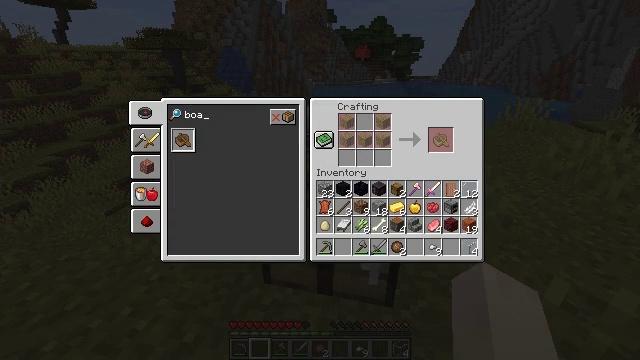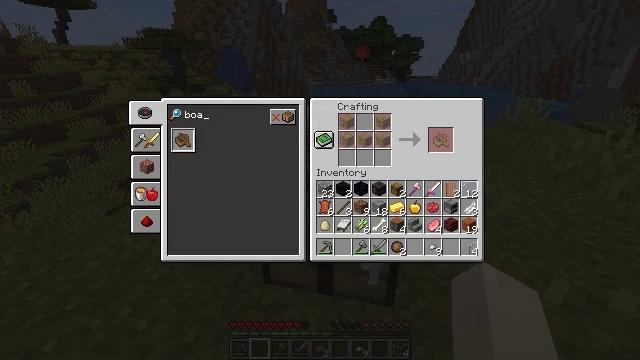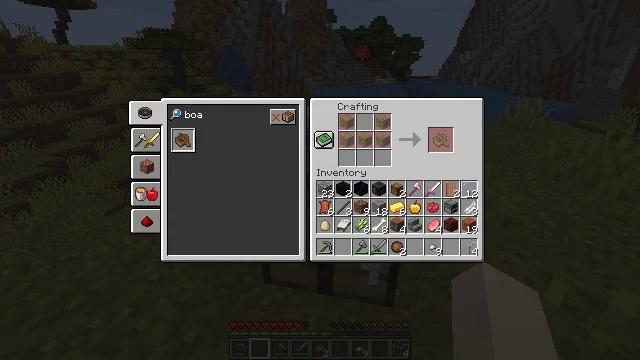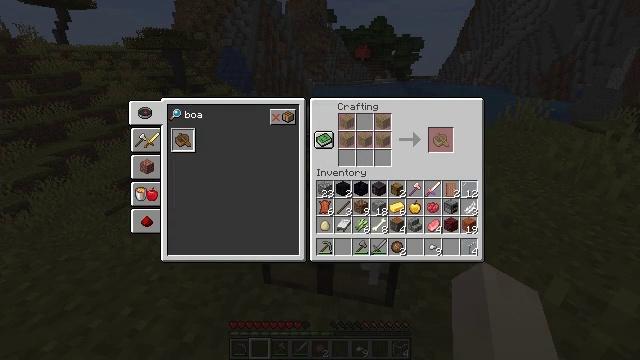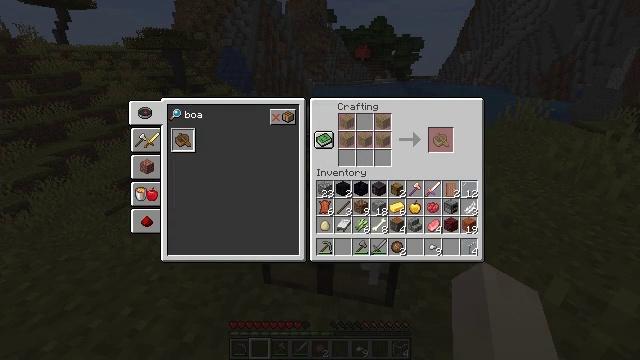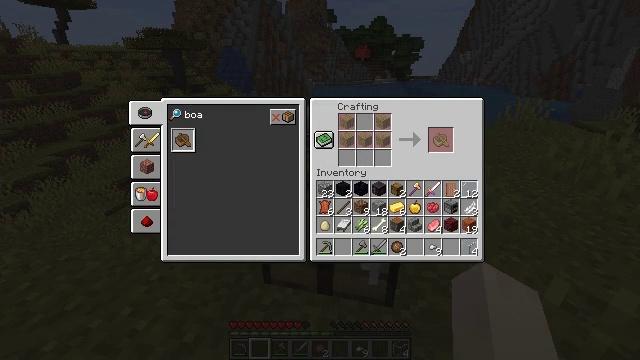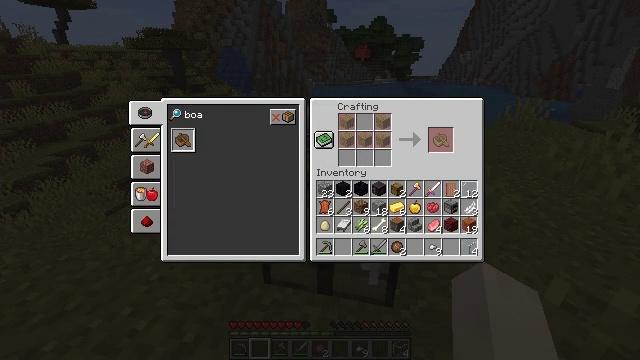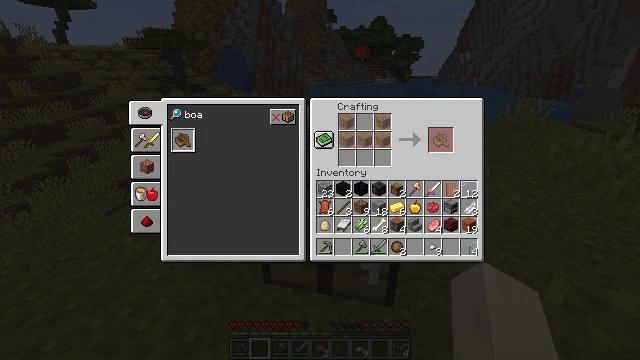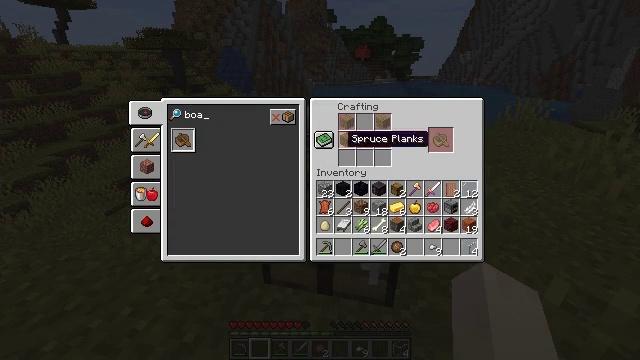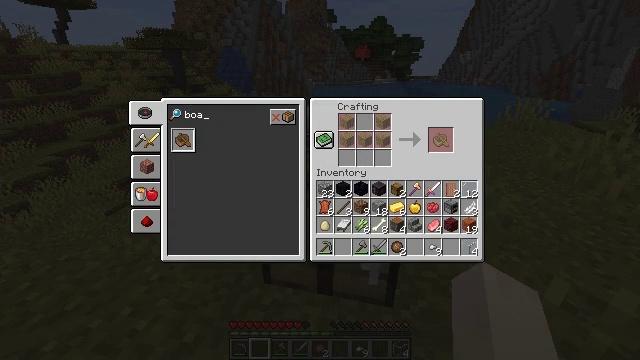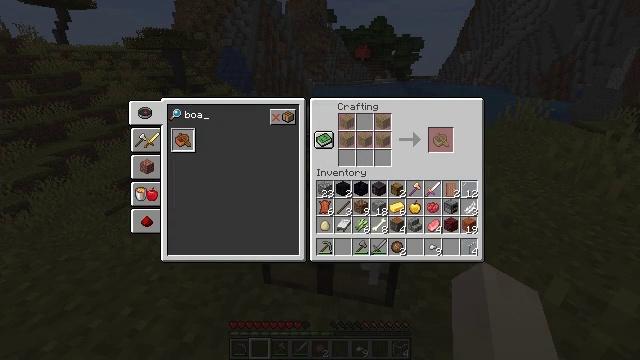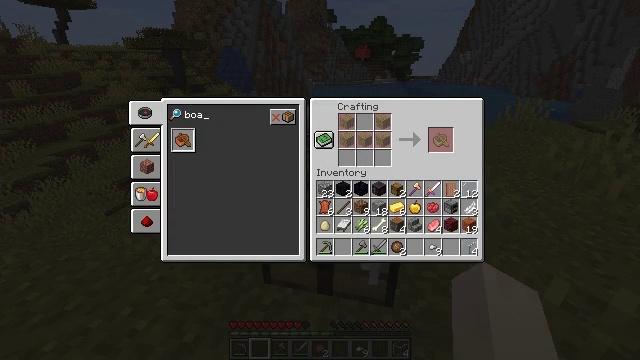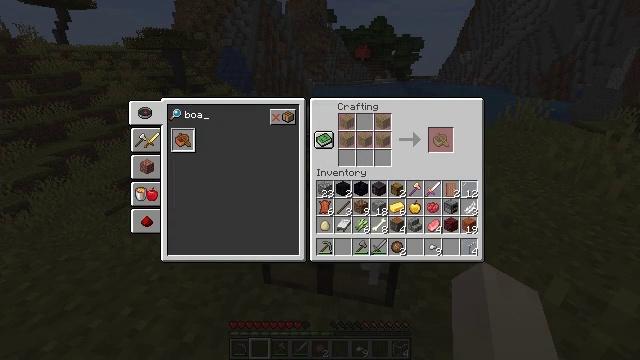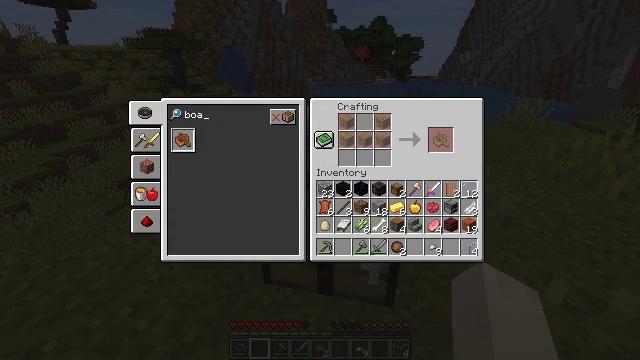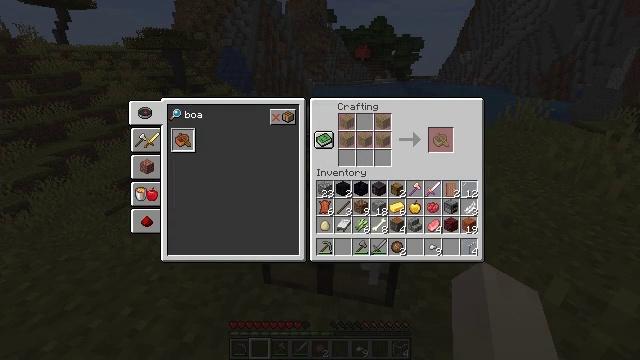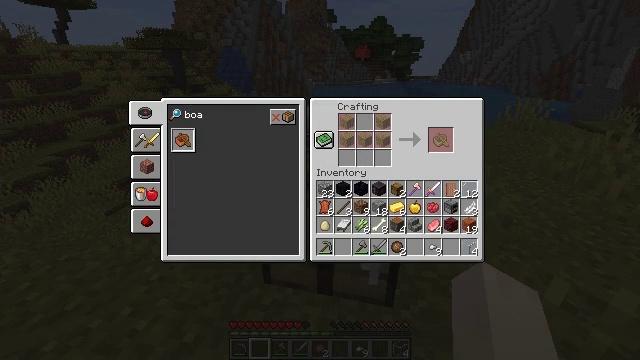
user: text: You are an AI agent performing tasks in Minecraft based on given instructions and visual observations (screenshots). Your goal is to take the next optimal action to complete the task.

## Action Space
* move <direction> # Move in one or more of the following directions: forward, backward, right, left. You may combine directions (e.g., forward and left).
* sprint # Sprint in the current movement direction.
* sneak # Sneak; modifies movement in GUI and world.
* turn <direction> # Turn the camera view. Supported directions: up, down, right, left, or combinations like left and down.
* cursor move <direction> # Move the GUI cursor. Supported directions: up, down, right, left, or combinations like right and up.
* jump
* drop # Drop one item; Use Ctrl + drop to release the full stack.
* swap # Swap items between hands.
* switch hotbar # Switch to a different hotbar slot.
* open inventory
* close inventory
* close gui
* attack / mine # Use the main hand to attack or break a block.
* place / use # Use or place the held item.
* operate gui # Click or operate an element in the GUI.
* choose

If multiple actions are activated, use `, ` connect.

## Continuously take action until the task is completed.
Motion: motion action
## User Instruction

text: Open the crafting table and craft a acacia boat with acacia planks.
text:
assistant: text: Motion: cursor move right
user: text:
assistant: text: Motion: cursor move right
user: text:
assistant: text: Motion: cursor move right
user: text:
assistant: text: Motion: cursor move right
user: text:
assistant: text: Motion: cursor move right
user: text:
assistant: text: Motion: no_op
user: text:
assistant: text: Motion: cursor move left
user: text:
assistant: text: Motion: cursor move left
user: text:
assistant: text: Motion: cursor move left
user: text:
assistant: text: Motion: cursor move left
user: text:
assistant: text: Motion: no_op
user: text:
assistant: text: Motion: no_op
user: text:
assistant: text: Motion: no_op
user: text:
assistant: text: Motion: cursor move left
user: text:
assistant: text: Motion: cursor move left and up
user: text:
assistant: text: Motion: cursor move left
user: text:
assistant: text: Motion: no_op
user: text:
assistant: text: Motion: choose
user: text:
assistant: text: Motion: choose
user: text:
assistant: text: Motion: no_op
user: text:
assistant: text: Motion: no_op
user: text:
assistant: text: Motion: no_op
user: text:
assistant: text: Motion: no_op
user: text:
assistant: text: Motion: no_op
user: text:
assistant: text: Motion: no_op
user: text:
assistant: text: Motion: no_op
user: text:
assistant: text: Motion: no_op
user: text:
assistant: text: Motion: choose
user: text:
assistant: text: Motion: choose
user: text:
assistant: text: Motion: no_op